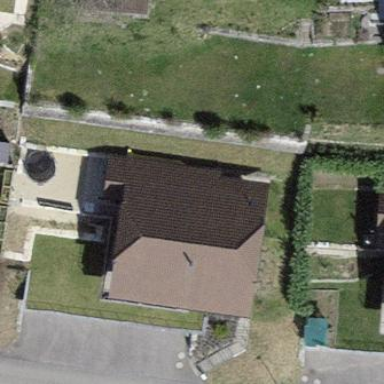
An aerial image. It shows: House with tiled roof.